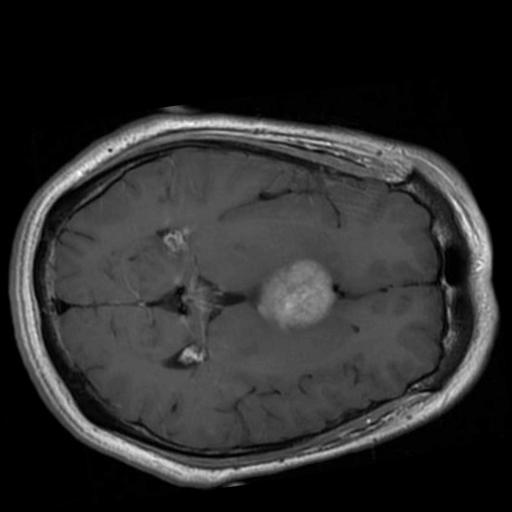
Label: brain_tumor